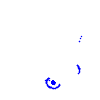
Particle: electron